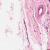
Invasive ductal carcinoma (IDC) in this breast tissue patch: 0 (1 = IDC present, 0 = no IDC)